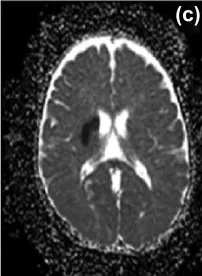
MRI on the brain. MRI on the brain has shown acute right basal ganglia infarct. ADC.
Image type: radiology (mri)